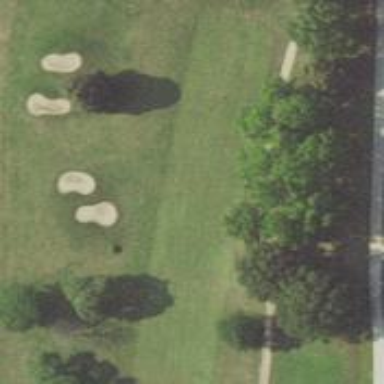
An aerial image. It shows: Golf hole.